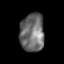
Tissue: lung
Cell type: Fibroblasts
Senescence score: 0.1967
Nuclear area (px): 921
Mean DAPI intensity: 107.27